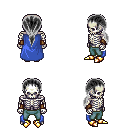
a pixel art fantasy rpg character, male body template, skeleton, blue cape, teal pants, gray ponytail hairstyle, leather bracers, gold boots, four views (front, back, left, right), 2x2 character sprite sheet, small pixel art, hard edges, no anti-aliasing